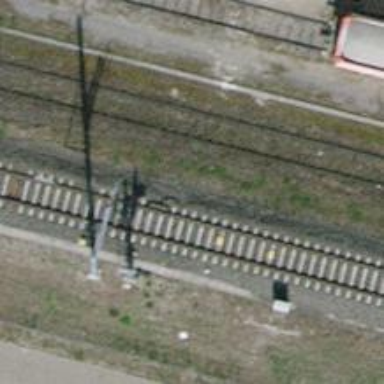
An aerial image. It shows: Railway signal.